Question: I have a very basic 'DataGrid' with some test data. The data is provided as an 'ObservableCollection<T>' of 'Client' 'objects', which contains 'Organization', 'FirstName' and 'LastName' properties. I group items by 'Organization' and would like to be able to sort by 'FirstName' and 'LastName' within specific groups (this part is functioning properly) and also sort the groups themselves by 'Organization'. That last part is the one I'm having problems with.
If I don't specify any sorting property or if I specify a property in 'CollectionViewSource.SortDescriptions' (see below), such as 'PropertyName="Name"' or 'PropertyName="CompleteNonsense"', except for 'PropertyName="Organization"', it will let me do an initial sort. If you look at the image below, company names are shown out of order, because that's how the collection was initialized. If I click on 'Organization' header, it will sort it in ascending order, but won't let me do any more sorting after that. If I click on the header again, it'll change the arrow, which indicates the sorting direction, but no actual sorting will occur. This is done the same no matter what sorting property I specify... even a completely arbitrary property, unless it's 'PropertyName="Organization"', or if no property is specified.
If I specify sorting on 'PropertyName="Organization"', it will start off sorted in ascending order, but won't sort if the header is clicked. So, it appears that that property name does trigger sorting, but only for the first time.
Screenshot:

Here's the 'XAML' for the 'DataGrid':
'''
<DataGrid ItemsSource="{Binding Source={StaticResource GroupedData}}"
AutoGenerateColumns="False" IsReadOnly="True"
GridLinesVisibility="None" HeadersVisibility="Column"
CanUserAddRows="False" CanUserDeleteRows="False"
CanUserResizeRows="False" Background="White">
<DataGrid.CellStyle>
<Style TargetType="DataGridCell">
<Setter Property="BorderThickness" Value="0"/>
</Style>
</DataGrid.CellStyle>
<DataGrid.RowStyle>
<Style TargetType="DataGridRow">
<Setter Property="Margin" Value="10,0,0,0"/>
</Style>
</DataGrid.RowStyle>
<DataGrid.GroupStyle>
<GroupStyle>
<GroupStyle.HeaderTemplate>
<DataTemplate>
<DockPanel Background="LightBlue" DataContext="{Binding Items}">
<TextBlock Text="{Binding Path=Organization}"
Foreground="Blue" Margin="5,0,0,0" Width="100"/>
<TextBlock Text="Employee Count:" Foreground="Blue" Margin="40,0,0,0"/>
<TextBlock Text="{Binding Path=Count}" Foreground="Blue"
Margin="5,0,0,0"/>
</DockPanel>
</DataTemplate>
</GroupStyle.HeaderTemplate>
</GroupStyle>
</DataGrid.GroupStyle>
<DataGrid.Columns>
<DataGridTextColumn Header="Organization" Binding="{Binding Organization}"/>
<DataGridTextColumn Header="First Name" Binding="{Binding FirstName}"/>
<DataGridTextColumn Header="Last Name" Binding="{Binding LastName}"/>
<DataGridTextColumn Width="*"/>
</DataGrid.Columns>
</DataGrid>
'''
And here's the 'XAML' for the 'Grouping' and 'Sorting':
'''
<CollectionViewSource Source="{Binding Data}" x:Key="GroupedData">
<CollectionViewSource.GroupDescriptions>
<PropertyGroupDescription PropertyName="Organization"/>
</CollectionViewSource.GroupDescriptions>
<CollectionViewSource.SortDescriptions>
<scm:SortDescription PropertyName="Organization"/>
</CollectionViewSource.SortDescriptions>
</CollectionViewSource>
'''
Does anyone know how I can achieve the sorting of groups by 'Organization' beyond that initial sort?
I kept messing around with this (really need to figure this out) and created a quick code-behind event handler for the headers' 'Click' event:
'''
<DataGrid.ColumnHeaderStyle>
<Style TargetType="DataGridColumnHeader">
<EventSetter Event="Click" Handler="ColumnHeader_Click"/>
</Style>
</DataGrid.ColumnHeaderStyle>
'''
'''
private void ColumnHeader_Click(object sender, RoutedEventArgs e)
{
var columnHeader = sender as DataGridColumnHeader;
if (columnHeader != null && columnHeader.Content.ToString().Equals("Organization"))
{
if (columnHeader.Column.SortDirection == ListSortDirection.Descending)
{
columnHeader.Column.SortDirection = ListSortDirection.Ascending;
MessageBox.Show("Ascending");
}
else
{
columnHeader.Column.SortDirection = ListSortDirection.Descending;
MessageBox.Show("Descending");
}
}
}
'''
After each click on 'Organization', '"Descending"' pops up, sorting arrow points downward and after clicking 'OK', it immediately reverts back to pointing upward. The actual sorting of the groups never takes place visually. Something keeps it stuck in an 'Ascending' order.
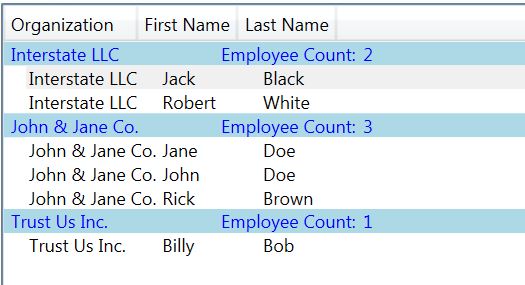
Answer: : See the for latest code.
This was a bit tricky, but I was able to figure out an answer. The code below is for a code-behind handler of the 'Sorting' event, but can be easily adjusted to be placed in a 'ViewModel' or 'View' (depending on how you do things).
'''
<DataGrid Sorting="DataGrid_Sorting" ... > ... </DataGrid>
'''
'''
private void DataGrid_Sorting(object sender, DataGridSortingEventArgs e)
{
var headerName = "Organization";
var column = e.Column;
if (!column.Header.ToString().Equals(headerName))
{
return;
}
var source = (sender as System.Windows.Controls.DataGrid).ItemsSource as ListCollectionView;
if (source == null)
{
return;
}
e.Handled = true;
var sortDirection = column.SortDirection == ListSortDirection.Ascending ?
ListSortDirection.Descending : ListSortDirection.Ascending;
using (source.DeferRefresh())
{
source.SortDescriptions.Clear();
source.SortDescriptions.Add(new SortDescription(headerName, sortDirection));
}
source.Refresh();
column.SortDirection = sortDirection;
}
'''
With the above code, groups themselves get sorted by 'Organization' and items within each group get sorted by 'FirstName' and 'LastName'. Hope this code helps out someone else. I've been searching around all day and it seems like a common problem people face with dealing with groups in a 'DataGrid'.
The only downside is that when group items get sorted by anything other than grouping property, it resets the ordering of groups to the default. I haven't been able to figure out a solution for that one after trying out a lot of code. If someone finds a solution for that part, I'll gladly give them the "correct answer."
<URL>
<URL>
Figured out the last part regarding the inter-group sorting being reset by the intra-group sorting. It's a bit messy, because I haven't had the time to clean it up, but I figured I'd share my code:
'''
<CollectionViewSource.GroupDescriptions>
<PropertyGroupDescription PropertyName="Organization"/>
</CollectionViewSource.GroupDescriptions>
<CollectionViewSource.SortDescriptions>
<scm:SortDescription PropertyName="Organization" Direction="Ascending"/>
<scm:SortDescription PropertyName="FirstName" Direction="Ascending"/>
<scm:SortDescription PropertyName="LastName" Direction="Ascending"/>
</CollectionViewSource.SortDescriptions>
'''
'''
private void DataGrid_Sorting(object sender, DataGridSortingEventArgs e)
{
SortGroupedDataGrid("Organization", sender, e);
}
private void SortGroupedDataGrid(string groupHeader, object sender, DataGridSortingEventArgs e)
{
// Get the main ListCollectionView and make sure it's not null.
var source = (sender as System.Windows.Controls.DataGrid).ItemsSource as ListCollectionView;
if (source == null)
{
return;
}
// Mark event as handled, so that automated sorting would not take place.
e.Handled = true;
// Main header which was used for the grouping. I'm only using one, but more can be added.
var headerName = groupHeader;
// Get the column that was being sorted on.
var column = e.Column;
// Check if the column was the same as the one being used for the grouping.
// I remove spaces so that any properties I use match the headers. Regex would probably
// work just as well, but it's an overkill for me at this time.
var isMainHeader = column.Header.ToString().Replace(" ", "").Equals(headerName);
// Because I set the initial sorting for all the properties in the XAML to be
// be sorted in Ascending order, I set these ones to Descending. One is for
// the main column and the other is for the secondary column. This does not account
// for a case where user Shift + Clicks multiple columns to chain sort.
var mainSortDirection = ListSortDirection.Descending;
var secondarySortDirection = ListSortDirection.Descending;
// If this is a main column sort event...
if (isMainHeader)
{
// Check its sorting direction and set it as opposite.
mainSortDirection = column.SortDirection == ListSortDirection.Descending ?
ListSortDirection.Ascending : mainSortDirection;
}
else
{
// ...else, get the sorting direction of the main column, because we want
// it to stay the same, and get the opposite sorting direction for the
// secondary column.
mainSortDirection = source.SortDescriptions[0].Direction;
secondarySortDirection = column.SortDirection == ListSortDirection.Descending ?
ListSortDirection.Ascending : secondarySortDirection;
}
// Defer refreshing of the DataGrid.
using (source.DeferRefresh())
{
// Clear any existing sorts. I've had some issues trying to alter existing ones.
source.SortDescriptions.Clear();
// Since we want main column to either alter if its sort event was called, or
// stay the same if secondary column event was called, we always set it first.
source.SortDescriptions.Add(new SortDescription(headerName, mainSortDirection));
// If this was not a main column event...
if (!isMainHeader)
{
// ...then set sorting for that other column. Since it'll be at index 1,
// after the main one, it'll only sort within each group, as I wanted.
source.SortDescriptions.Add(new SortDescription(column.Header.ToString().Replace(" ", ""), secondarySortDirection));
// Set the header direction as well.
column.SortDirection = secondarySortDirection;
}
else
{
// Otherwise, it's a main event and we want to show the error for its header.
// If you want primary sorting direction to always display, then simply take
// it outside of else scope, so that it's always assigned.
column.SortDirection = mainSortDirection;
}
}
// Now we can refresh and post changes.
source.Refresh();
}
'''